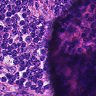
Metastatic tissue present: yes